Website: macys
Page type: payment
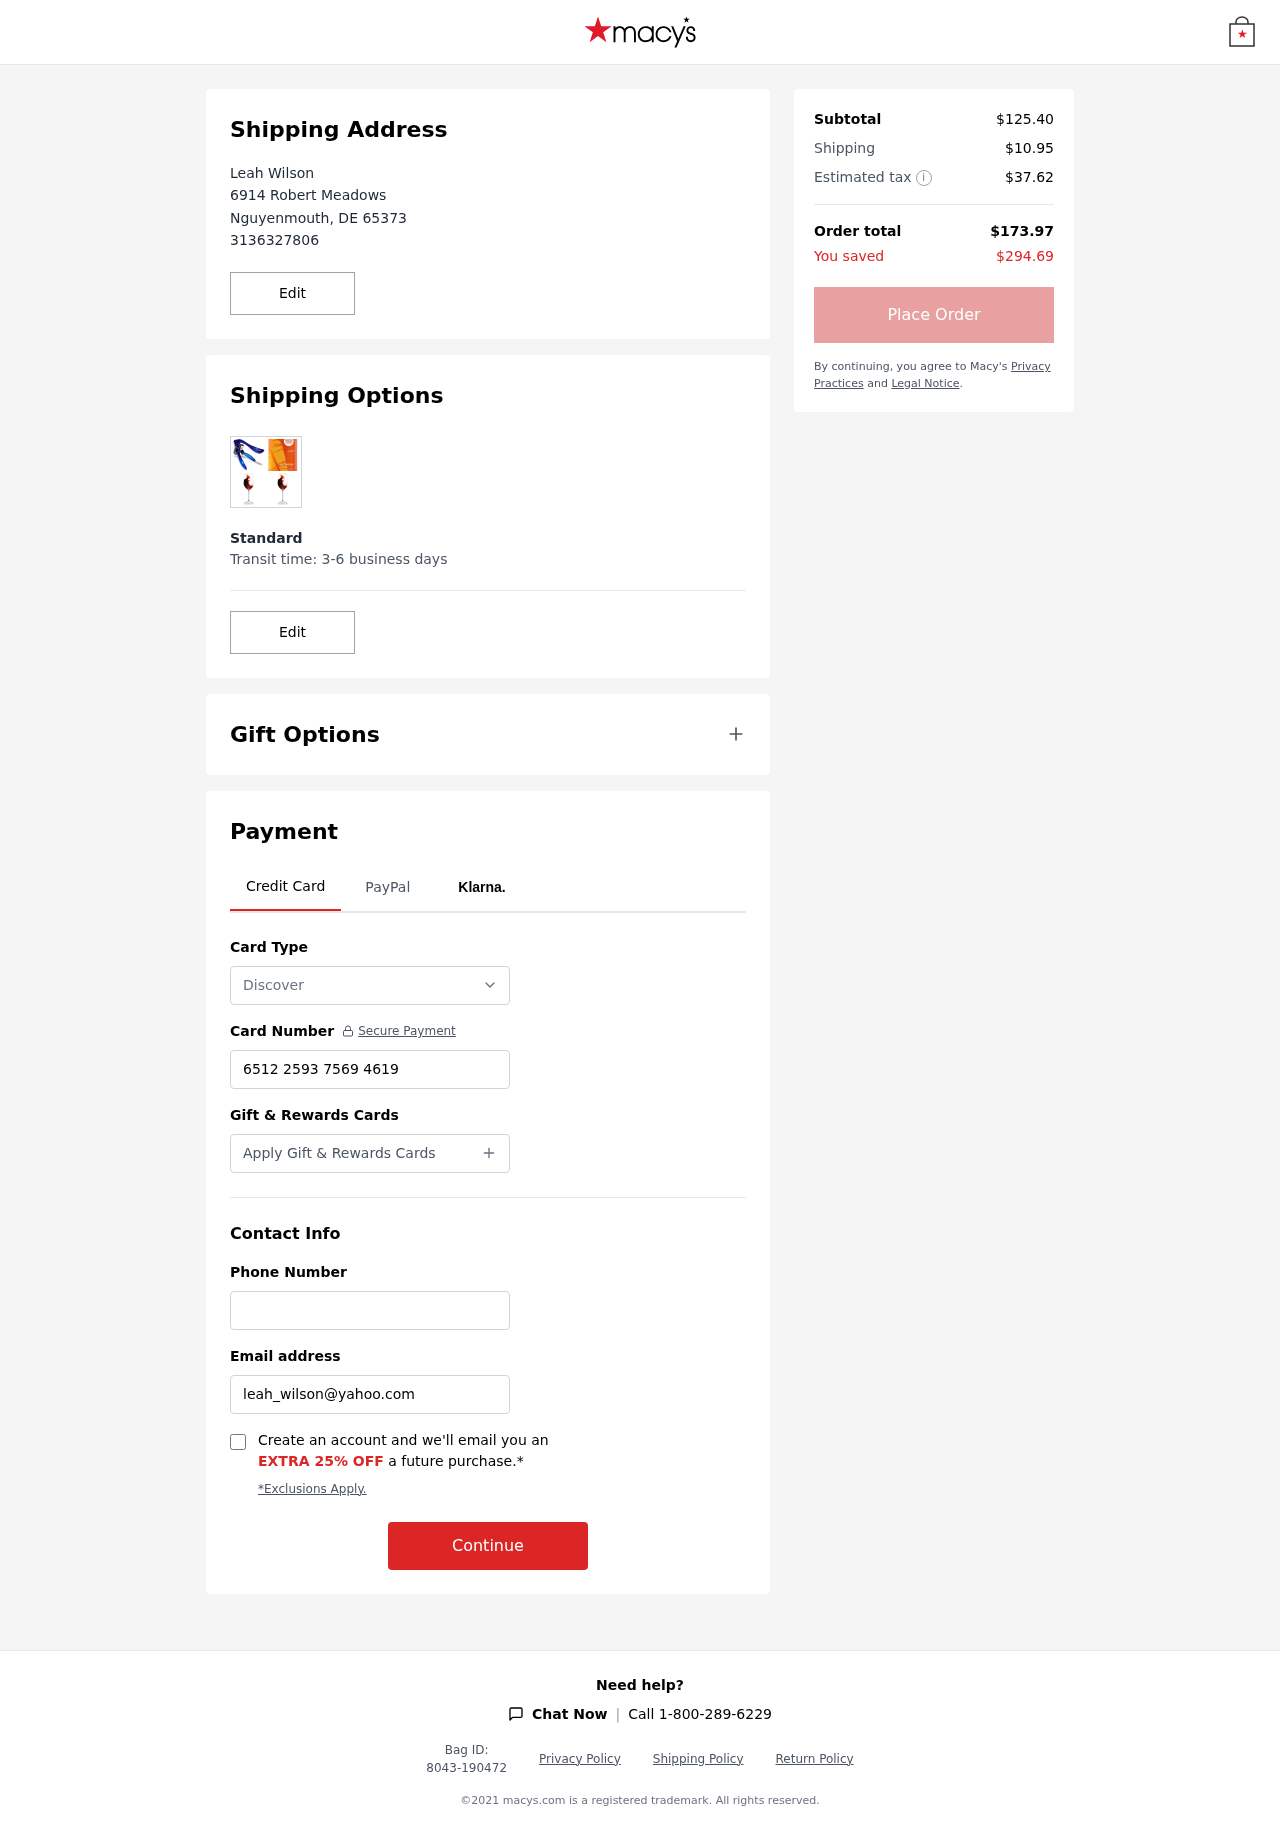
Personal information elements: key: PII_CARD_NUMBER
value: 6512 2593 7569 4619
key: PII_CARD_TYPE
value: Discover
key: PII_CITY
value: Nguyenmouth
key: PII_EMAIL
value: leah_wilson@yahoo.com
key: PII_FULLNAME
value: Leah Wilson
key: PII_PHONE
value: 3136327806
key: PII_POSTCODE
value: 65373
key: PII_STATE_ABBR
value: DE
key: PII_STREET
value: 6914 Robert Meadows
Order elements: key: ORDER_SUBTOTAL
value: $125.40
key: ORDER_SHIPPING_COST
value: $10.95
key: ORDER_TAX
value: $37.62
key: ORDER_TOTAL
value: $173.97
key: ORDER_SAVINGS
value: $294.69